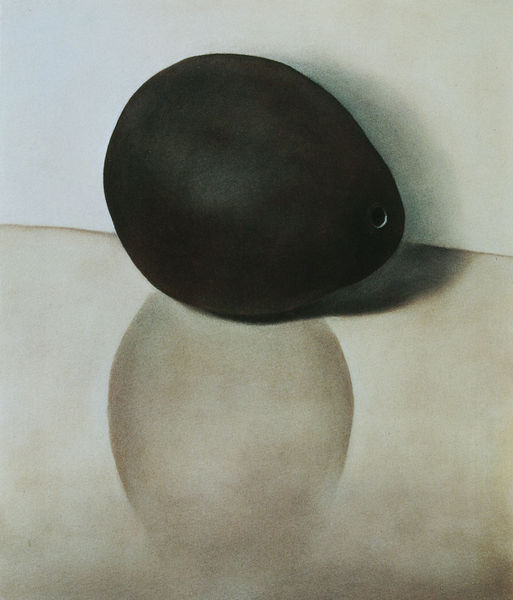
Titel: Single Alligator Pear
Künstler: Georgia O'Keeffe
Institution: Privatbesitz
Schlagwörter: blau, dunkel, gemälde, kopf, schatten, weiß, aquarell, grün, braun, glas, grau, hell, hintergrund, licht, schwarz, tisch, zeichnung, ball, beige, expressionismus, hochformat, malerei, wand, stehen, stein, spiegel, horizont, horizontlinie, spiegelung, rauch, boden, kontrast, schräg, traurig, oval, rund, frucht, stilleben, stillleben, klar, ecke, liegen, schlagschatten, perspektive, spiegelbild, trocken, abstrakt, fläche, modern, o´keefe, formen, schattierung, monochrom, amerika, beleuchtung, sepia, glanz, aufrecht, stufen, liegend, transparenz, surreal, surrealismus, foto, fotografie, birne, kante, avocado, schimmer, spiel, dada, helligkeit, kegel, linie, dali, traum, form, plastisch, schlicht, scheibe, schnitt, loch, kugel, helm, organisch, öffnung, schattenwurf, hellgrau, plastizität, krokodil, lock, usa, zitrone, objekt, schwebend, liegt, täuschung, amorph, installation, nuss, pilz, grua, spieglung, kern, irreal, trist, male, ding, kugelig, bohne, meditation, falsch, brancusi, eiförmig, o´keeffee, lict, kokosnuss, o'eeffe, glätte, irrealismus, avokado, brancuse, falsche schatten, fruchtähnlicher korpus, kot, magischer realismus, moandi, new art, sexuelles bekenntnis